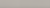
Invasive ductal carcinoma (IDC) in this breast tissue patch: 0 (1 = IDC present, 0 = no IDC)